Interaction volume radius: 5 \u00c5
Interaction volume height: 25 \u00c5
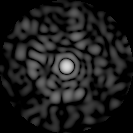
Disorder parameter: 0.8924